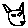
Label: cat